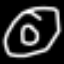
Label: donut